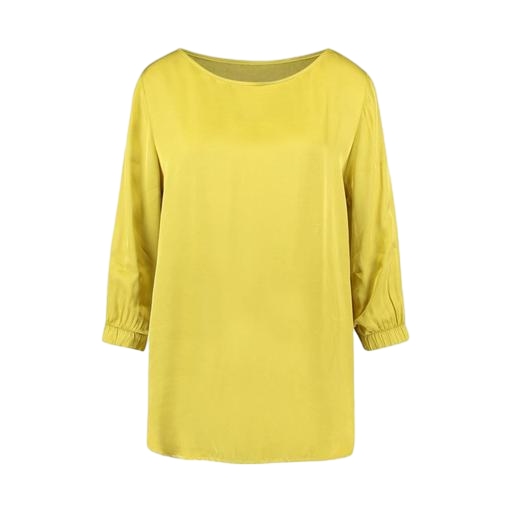
yellow boxy bateau neck top, yellow plus size milano dolman-sleeve top only macy, gold bateau neck boxy top, white background